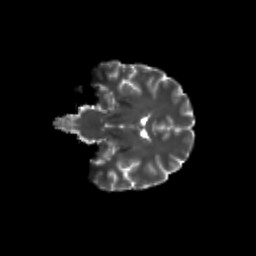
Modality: T2w
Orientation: coronal
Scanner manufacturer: siemens
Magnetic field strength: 3 T
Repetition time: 9.2 s
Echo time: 0.084 s